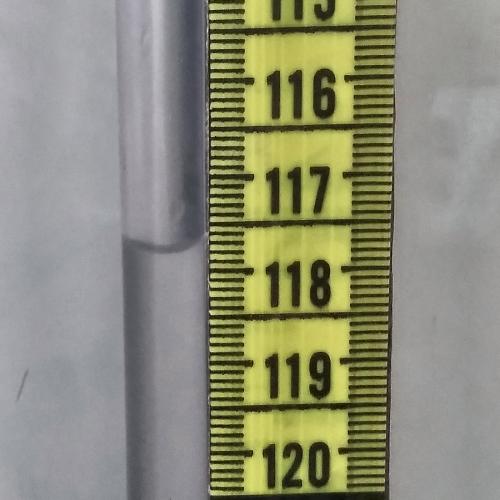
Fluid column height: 117.8 cm